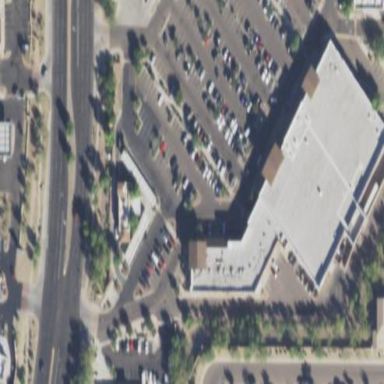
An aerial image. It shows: Retail area.